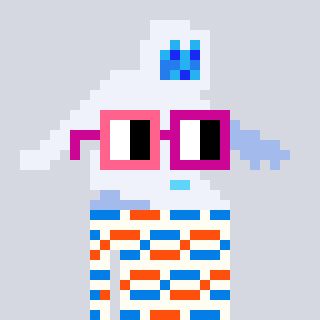
a pixel art character with square pink and red glasses, a yeti-shaped head and a grayscale-colored body on a cool background